Field crop: maize
Growth stage: 1
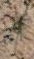
Species: salsola